Interaction volume radius: 5 \u00c5
Interaction volume height: 15 \u00c5
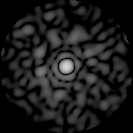
Disorder parameter: 0.8544